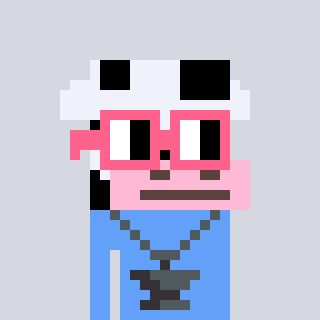
a pixel art character with square pink glasses, a cow-shaped head and a blue-colored body on a cool background